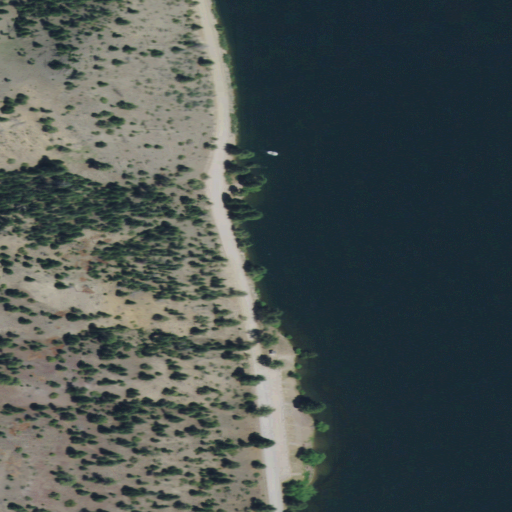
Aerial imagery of beach in Montana named Black Sandy Beach containing grassland, open water, and evergreen forest